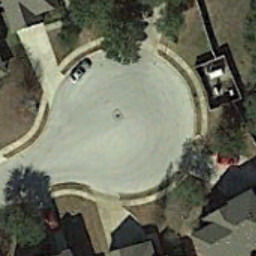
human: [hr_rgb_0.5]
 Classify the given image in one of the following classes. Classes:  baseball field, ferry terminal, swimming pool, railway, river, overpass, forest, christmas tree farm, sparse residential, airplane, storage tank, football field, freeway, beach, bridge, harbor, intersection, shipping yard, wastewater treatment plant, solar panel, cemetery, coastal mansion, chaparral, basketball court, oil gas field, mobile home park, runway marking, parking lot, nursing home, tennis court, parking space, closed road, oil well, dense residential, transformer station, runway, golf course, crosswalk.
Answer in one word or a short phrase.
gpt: closed road